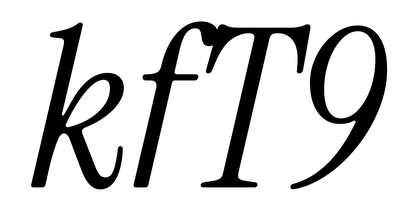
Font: InstrumentSerif-Italic